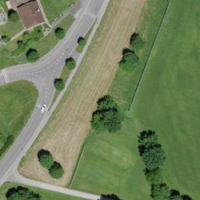
EUNIS habitat code: 53
Species observed at this site:
Corvus corone
Fulica atra
Emberiza citrinella
Sylvia borin
Buteo buteo
Sylvia atricapilla
Phylloscopus collybita
Luscinia megarhynchos
Pica pica
Phoenicurus ochruros
Falco tinnunculus
Cyanistes caeruleus
Sturnus vulgaris
Chloris chloris
Streptopelia decaocto
Ciconia ciconia
Passer domesticus
Fringilla coelebs
Carduelis carduelis
Turdus merula
Passer montanus
Columba palumbus
Phalacrocorax carbo
Egretta garzetta
Parus major
Hirundo rustica
Milvus migrans
Milvus milvus
Motacilla alba
Accipiter nisus
Delichon urbicum